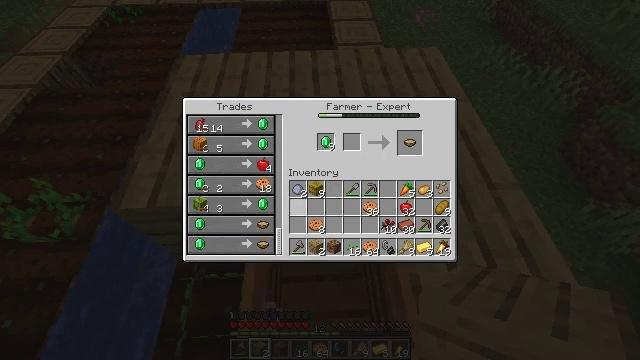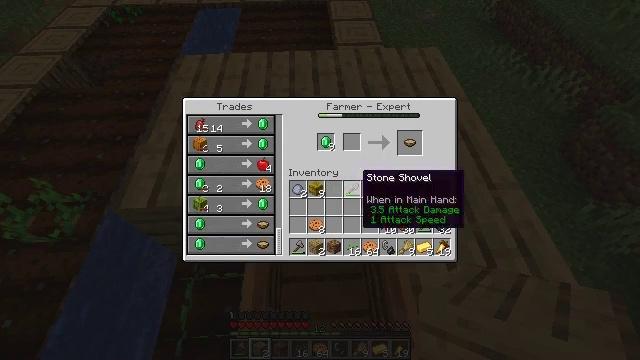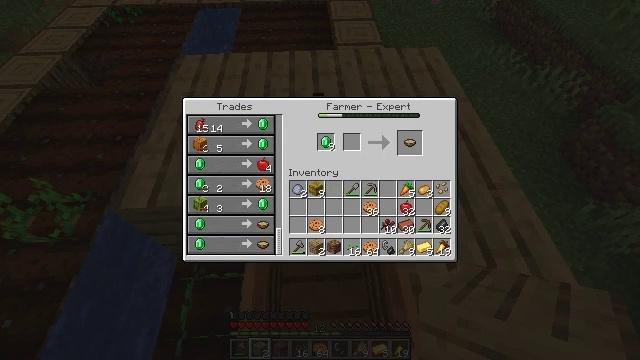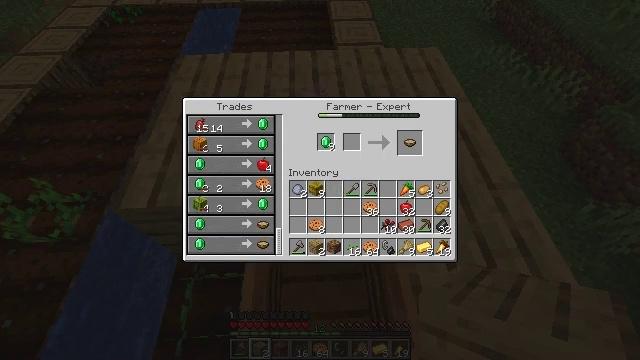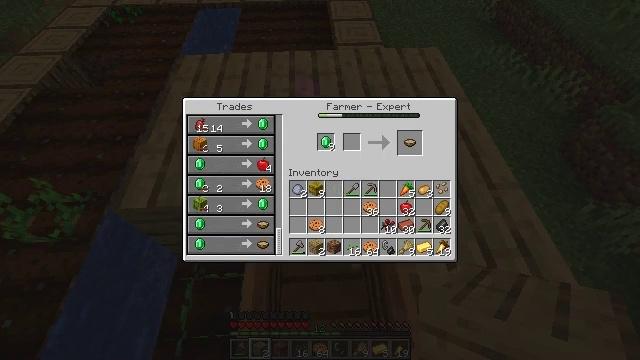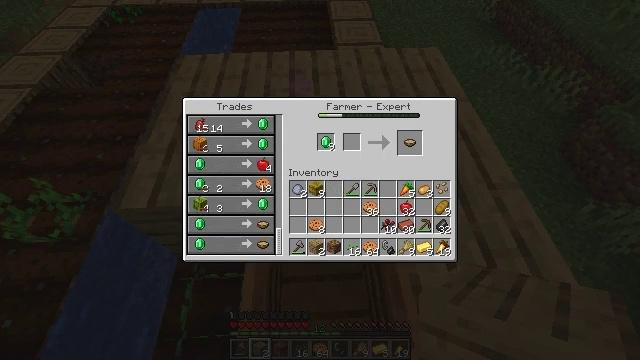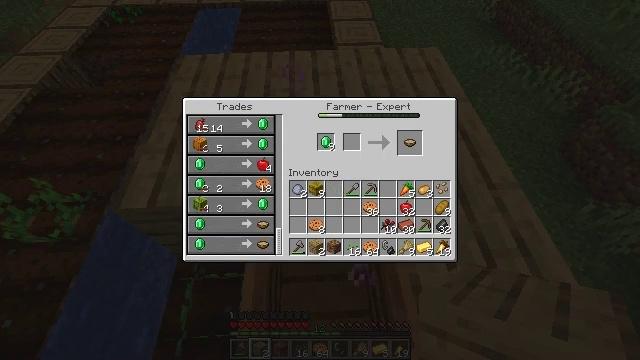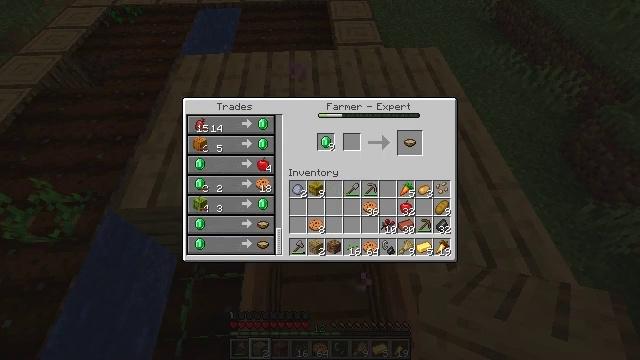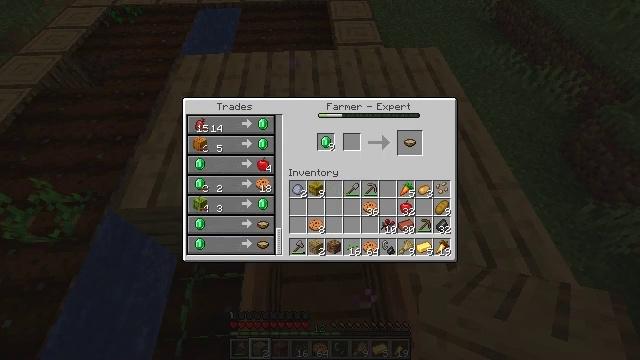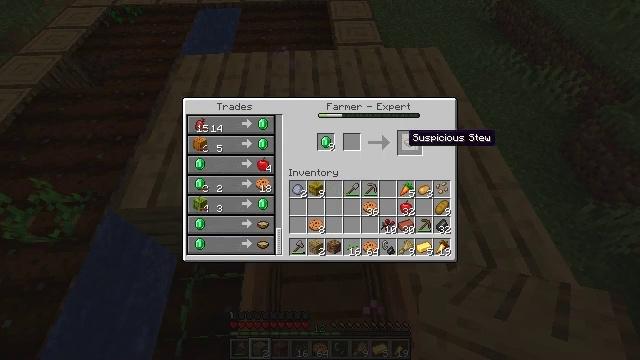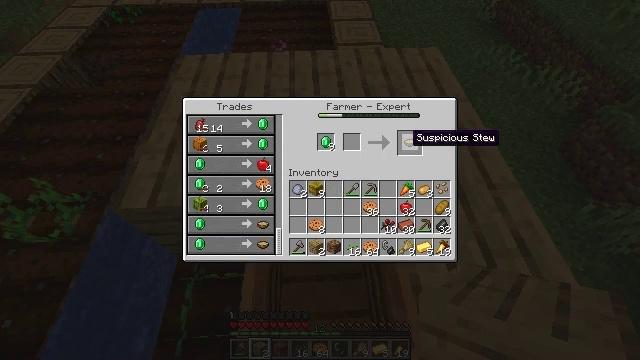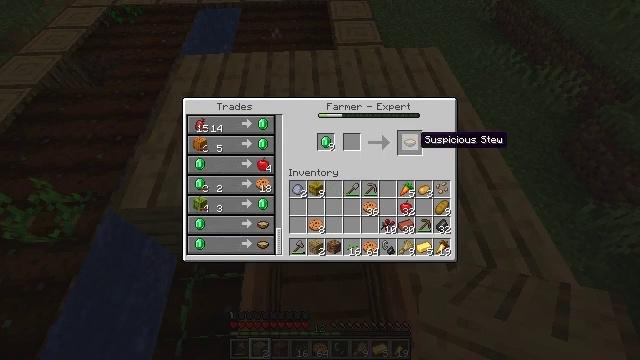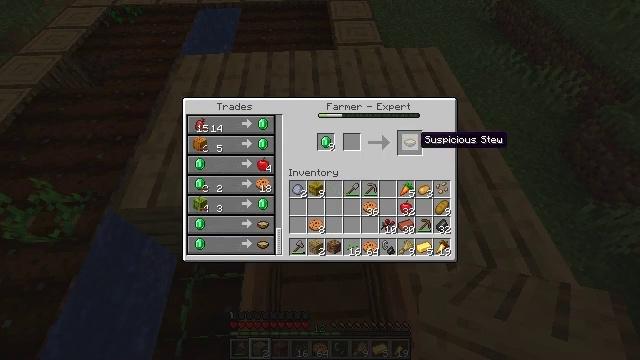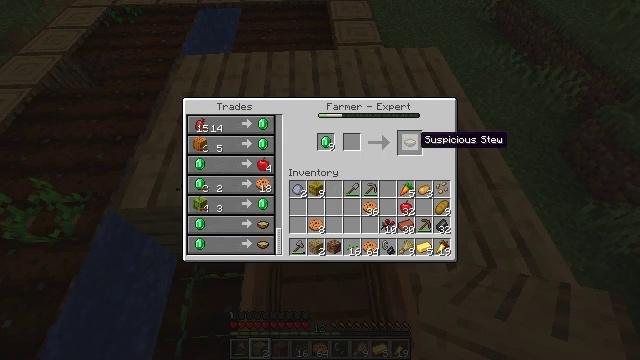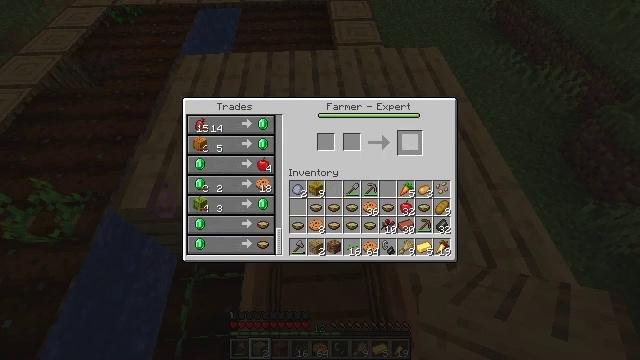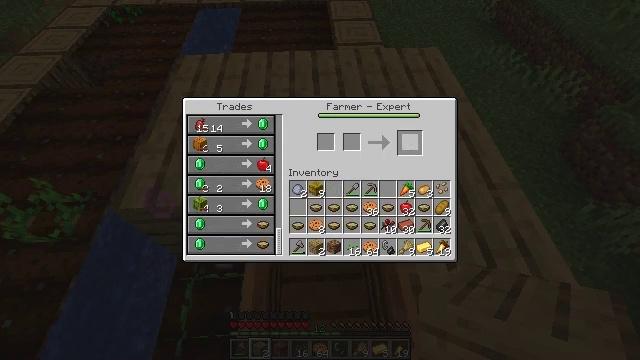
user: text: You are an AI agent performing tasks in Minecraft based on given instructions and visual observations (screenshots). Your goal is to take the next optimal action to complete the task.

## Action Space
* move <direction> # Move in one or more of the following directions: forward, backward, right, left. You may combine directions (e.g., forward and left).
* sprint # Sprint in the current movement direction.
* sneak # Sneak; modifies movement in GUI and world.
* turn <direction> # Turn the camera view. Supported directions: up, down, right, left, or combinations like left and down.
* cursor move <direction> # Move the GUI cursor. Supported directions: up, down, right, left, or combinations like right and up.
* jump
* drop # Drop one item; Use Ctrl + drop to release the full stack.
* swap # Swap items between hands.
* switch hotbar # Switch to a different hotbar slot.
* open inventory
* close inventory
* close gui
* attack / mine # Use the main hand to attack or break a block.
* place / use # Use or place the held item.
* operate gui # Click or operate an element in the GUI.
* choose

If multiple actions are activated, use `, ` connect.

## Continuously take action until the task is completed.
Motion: motion action
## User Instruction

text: Combine required items to craft a suspicious stew.
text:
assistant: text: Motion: cursor move right and up
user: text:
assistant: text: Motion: cursor move right and up
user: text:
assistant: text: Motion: cursor move right
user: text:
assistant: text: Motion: no_op
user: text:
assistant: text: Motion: cursor move right
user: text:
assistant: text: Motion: no_op
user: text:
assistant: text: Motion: no_op
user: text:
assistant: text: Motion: sneak
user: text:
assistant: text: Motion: sneak
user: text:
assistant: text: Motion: sneak
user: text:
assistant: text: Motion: sneak, cursor move right
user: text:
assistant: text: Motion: sneak
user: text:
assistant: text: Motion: sneak
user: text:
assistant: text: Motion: sneak, operate gui
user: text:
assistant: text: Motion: sneak, operate gui
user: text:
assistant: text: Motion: sneak, operate gui
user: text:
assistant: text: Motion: sneak
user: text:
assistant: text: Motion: sneak
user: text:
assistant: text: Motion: sneak